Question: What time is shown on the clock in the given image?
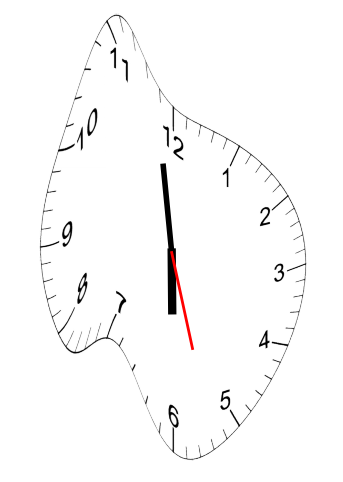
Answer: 05:58:27